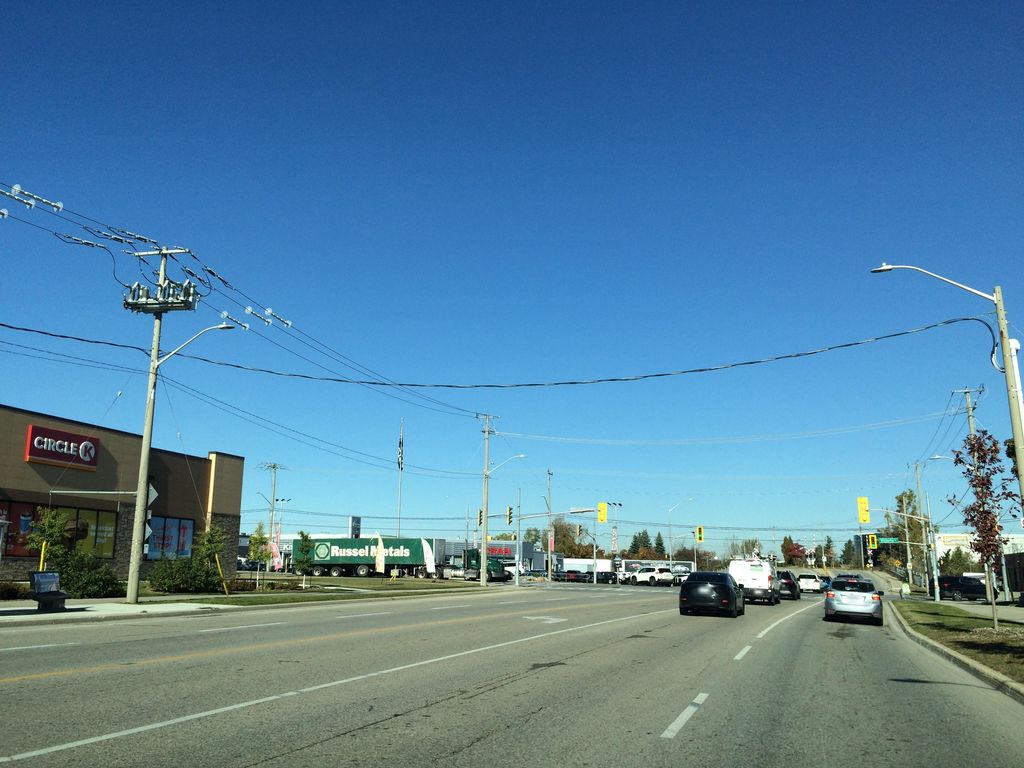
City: kitchener-waterloo